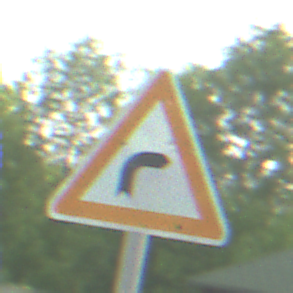
Verkehrszeichen: KurveRechts
Umgebung: Outdoor, Nature
Tageszeit: MorningAfternoon
Wetter: PartlyCloudy
Licht: Natural
Jahreszeit: NotSpecified
Kontrast: HighContrast